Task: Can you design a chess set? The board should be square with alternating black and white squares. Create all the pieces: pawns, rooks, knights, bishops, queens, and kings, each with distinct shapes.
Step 5481:
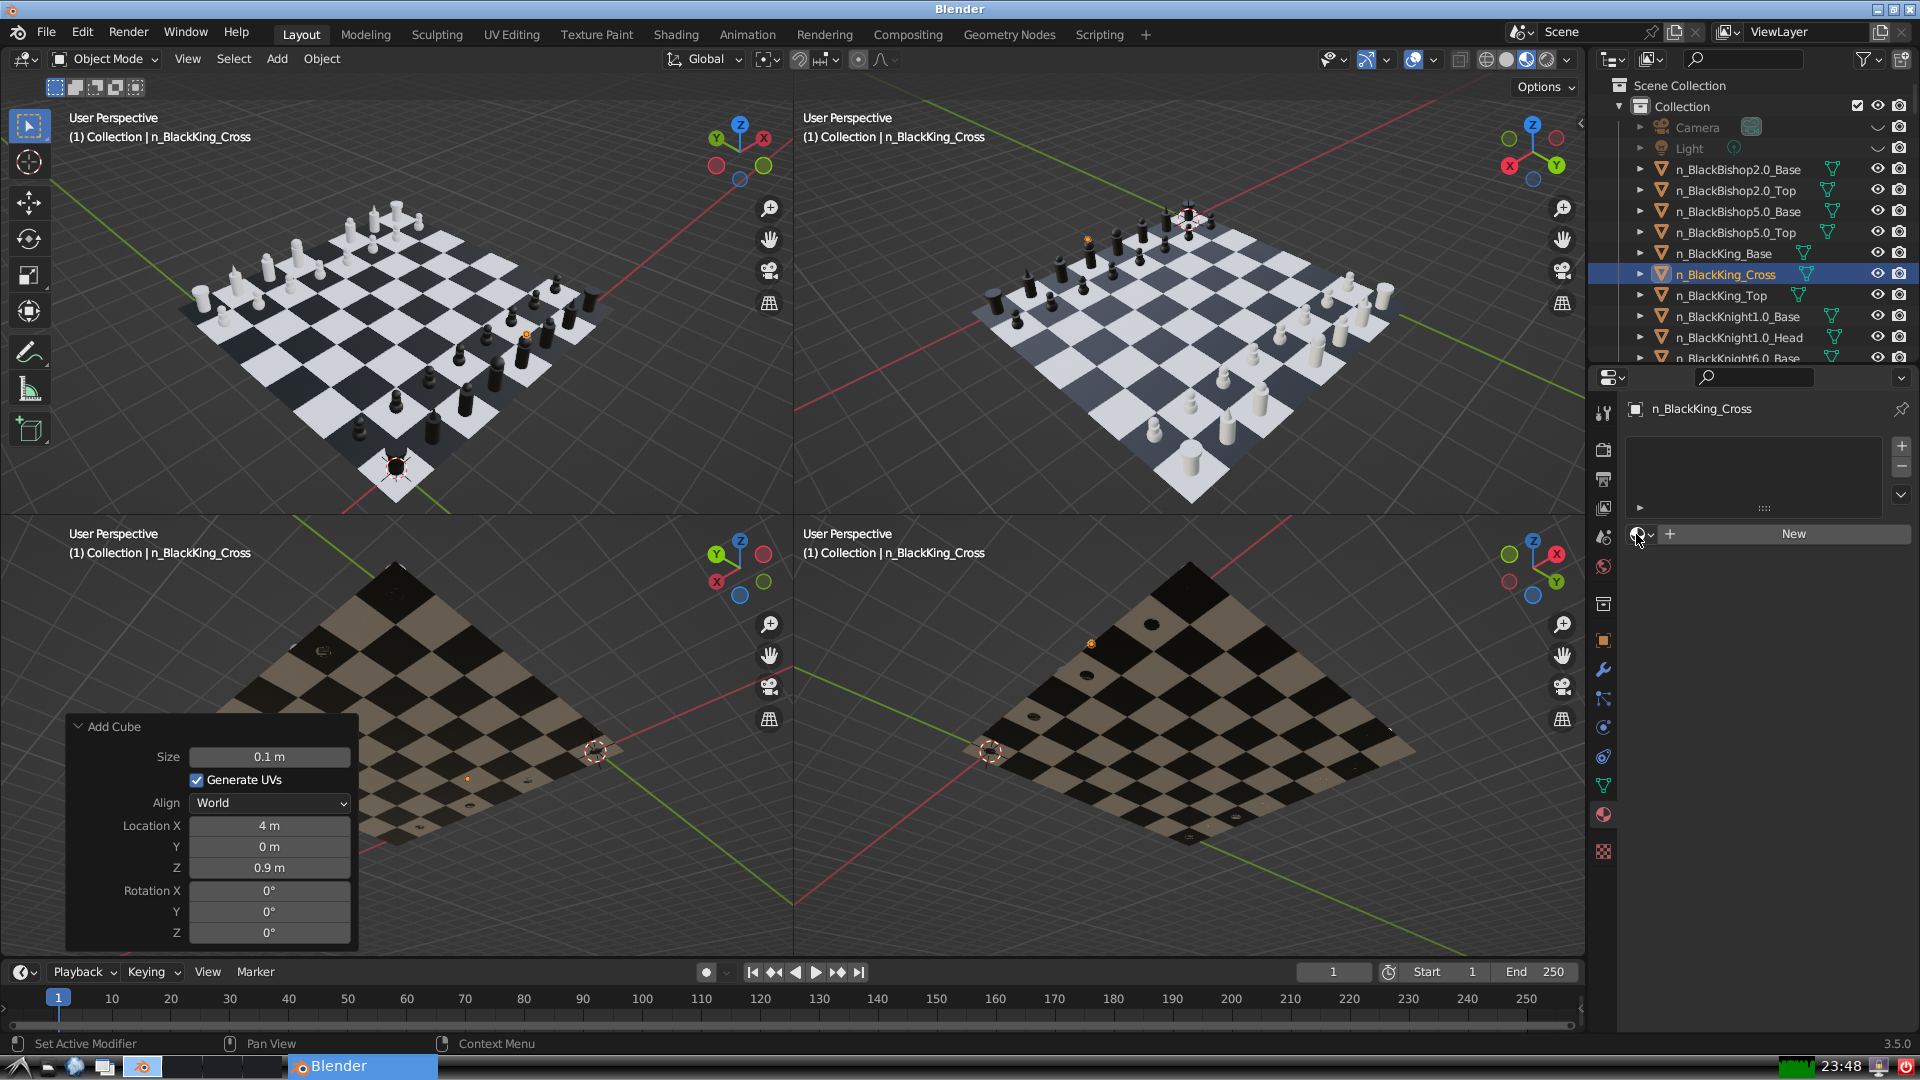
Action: click: no